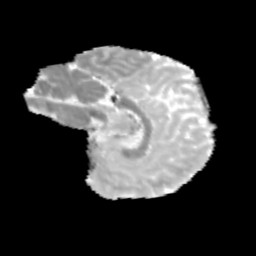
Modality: MD
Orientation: sagittal
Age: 10
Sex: male
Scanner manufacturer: siemens
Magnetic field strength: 3 T
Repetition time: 3.8 s
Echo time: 0.07 s